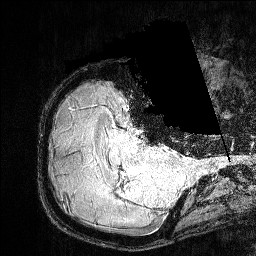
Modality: FLASH
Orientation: axial
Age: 30
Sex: male